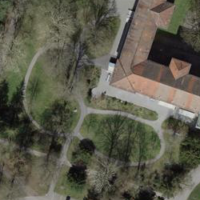
EUNIS habitat code: 53
Species observed at this site:
Maclura pomifera
Epilobium hirsutum
Buxus sempervirens